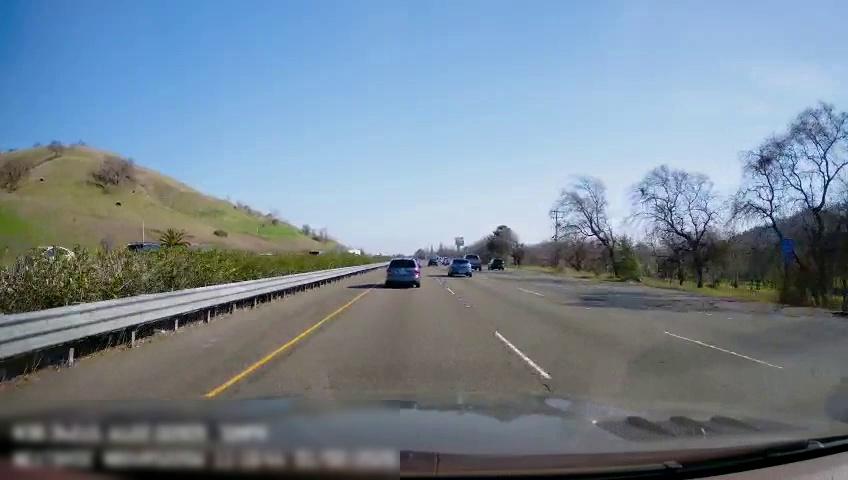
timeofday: Day
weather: Sunny
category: Drivable Space
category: Vehicles | Car
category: Vehicles | Car
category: Vehicles | Car
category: Vehicles | Truck
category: Vehicles | Car
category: Vehicles | Car
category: Vehicles | SUV
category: Lanes | Current Lane
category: Lanes | Current Lane
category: Lanes | Alternate Lane